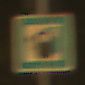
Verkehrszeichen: LadestationFuerElektrofahrzeuge
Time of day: Night
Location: Outdoor (Urban)
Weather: Clear
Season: NotSpecified
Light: Artificial